Question: I want to change the background color of the photo because it's not clear I tried to change the Figure of 'matplotlib' background but it doesn't work

'''
import matplotlib.pyplot as plt
import ezdxf
from ezdxf.addons.drawing import RenderContext, Frontend
from ezdxf.addons.drawing.matplotlib import MatplotlibBackend
plt.rcParams["savefig.facecolor"] = 'black'
plt.rcParams['axes.facecolor'] = 'black'
doc = ezdxf.readfile("second.dxf")
msp = doc.modelspace()
doc.layers.new(name='MyLines', dxfattribs={'linetype': 'DASHED', 'color': 8})
auditor = doc.audit()
if len(auditor.errors) == 0:
fig = plt.figure()
ax = fig.add_axes([0, 0, 1, 1])
ctx = RenderContext(doc)
out = MatplotlibBackend(ax)
Frontend(ctx, out).draw_layout(msp, finalize=True)
fig.savefig('your.png', dpi=300, facecolor = 'black', edgecolor = 'black')
'''
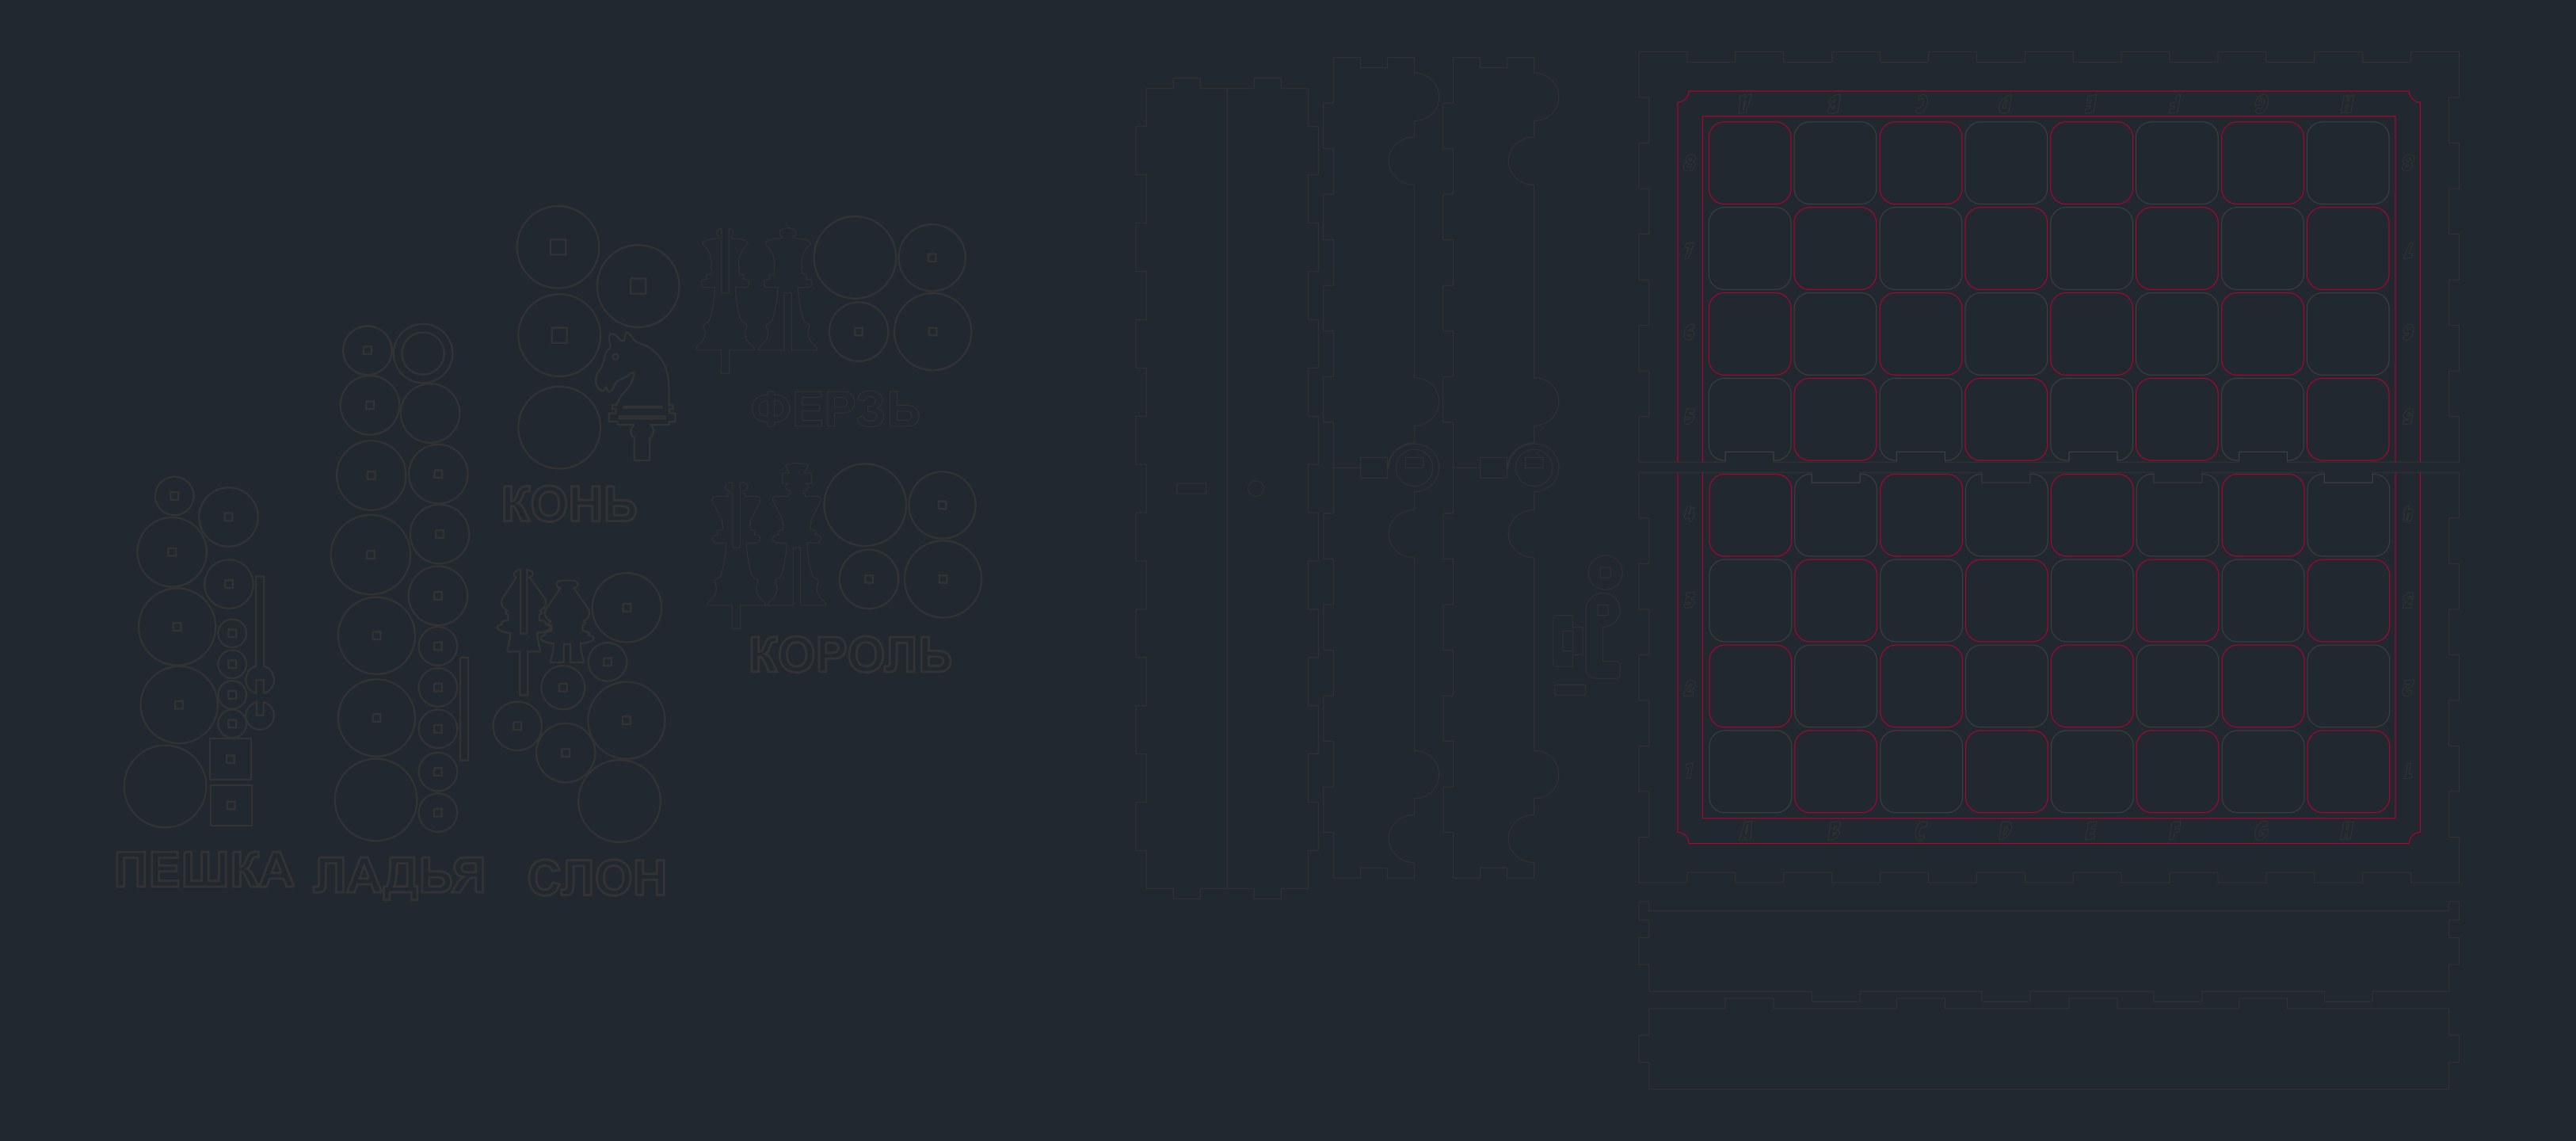
Answer: try overriding MODEL_SPACE_BG_COLOR variable:
'ezdxf.addons.drawing.properties.MODEL_SPACE_BG_COLOR = "#FFFFFF"'